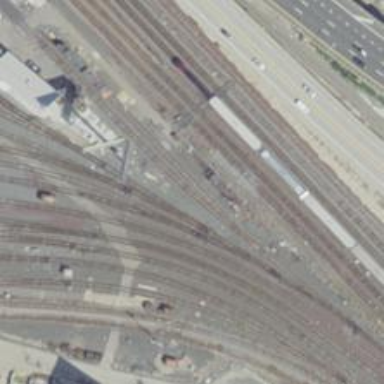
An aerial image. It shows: Railway yard.